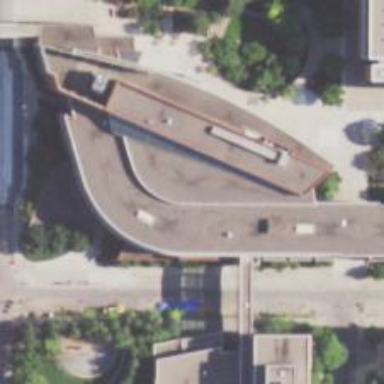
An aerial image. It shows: View of university building.